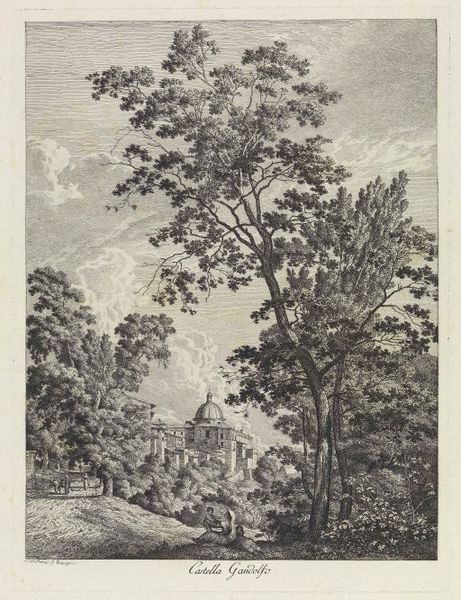
Titel: Castel Gandolfo, Blick auf den Ort
Künstler: Jacob Wilhelm Mechau
Standort: Karlsruhe
Institution: Staatliche Kunsthalle Karlsruhe
Schlagwörter: baum, berg, blätter, dunkel, gemälde, gewitter, gruppe, himmel, laub, mann, schatten, weiß, wolken, bäume, frauen, grün, kirchturm, komposition, landschaft, menschen, sitzen, stadt, äste, abend, blume, blumen, braun, fenster, frankreich, frau, grau, hell, hintergrund, holz, licht, männer, schwarz, skizze, strasse, szene, säule, säulen, tisch, vordergrund, zeichnung, ausblick, blick, dach, dame, gebäude, gras, haus, hund, park, rasen, schloss, tier, tiere, weg, wiese, wolke, zaun, hochformat, leute, architektur, barock, mensch, rahmen, bild, signatur, ast, baumstamm, erde, feld, ferne, gräser, horizont, häuser, hügel, kühe, natur, stamm, strauch, weide, zweige, busch, büsche, gatter, gebüsch, kirche, pfad, sonne, sträucher, land, decke, familie, kind, mutter, paar, personen, vater, blatt, pflanze, pflanzen, england, renaissance, tal, wald, kinder, pferd, turm, garten, deutschland, holzschnitt, schrift, sommer, liebe, papier, ruhe, ansicht, italien, passanten, perspektive, abhang, berge, farben, gebirge, dorf, dächer, mauer, allee, grafik, graphik, wise, kuh, linien, idylle, picknick, rast, spazieren, fußgänger, bank, sepia, figuren, kuppel, stille, romantik, staffage, papst, essen, spielen, floral, tiefe, nadel, graun, fein, baumkrone, tor, pfosten, ortschaft, spiel, pärchen, ruine, antike, buch, burg, durchblick, kloster, türme, palast, palazzo, dom, spaziergang, heiss, linie, detailliert, idyll, festung, wälder, draußen, lichtung, druck, druckgraphik, schwarz weiss, kuppe, schraffur, radierung, stich, titel, text, beschriftung, leinwand, bleistift, laubbaum, wolcken, frieden, gravur, rom, sonntag, buchseite, villa, liebespaar, karte, schoss, baumgruppe, mauern, residenz, geäst, wanderer, liebende, blattwerk, struktur, laubbäume, kapelle, vatikan, himel, tempel, museum, postkarte, gerahmt, weich, wipfel, kupferstich, bau, graß, englischer garten, mausoleum, bildunterschrift, wanderung, landsitz, repoussoir, idyllische landschaft, schinkel, federzeichnung, bauwerk, palais, poesie, zeichung, friedlich, vorstadt, genau, kuperstich, kastell, erholung, südlich, wolkenb, italienisch, waöd, sommersitz, wohnsitz, sommerhaus, trist, mäume, lieb, bäme, parkbank, stad, castell, hinnel, mutter mit kindern, castillo, radiert, menshcne, topr, castello, glumen, gehäge, fraen, bklätter, wold, abäume, en, e, 1600, ca, #hintergrund, kuppekl, gandolfo, castella, caswtello, castello gandolfo, cartello, gondolfo, kastell gandolfo, castel gandolofo, castell gandolfo, zeichnung+grafik, kastello, castillo gandolfo, castell gndolfo, cartella, castel gandolfo, gisella, baumdruckgraphik, ganolfo